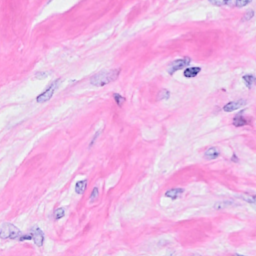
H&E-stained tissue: Breast